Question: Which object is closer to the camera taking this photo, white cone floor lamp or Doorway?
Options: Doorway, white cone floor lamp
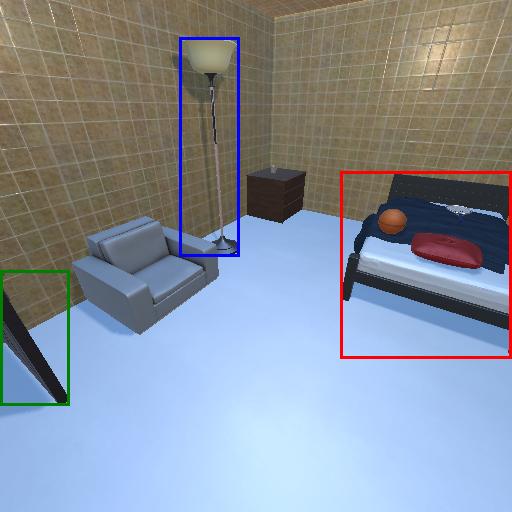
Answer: Doorway